Question: In every sencha request there are an extra parameter _dc. Please have took at the following image.

I want to remove this parameter for every request. So, please help me to do that.
Thank You...
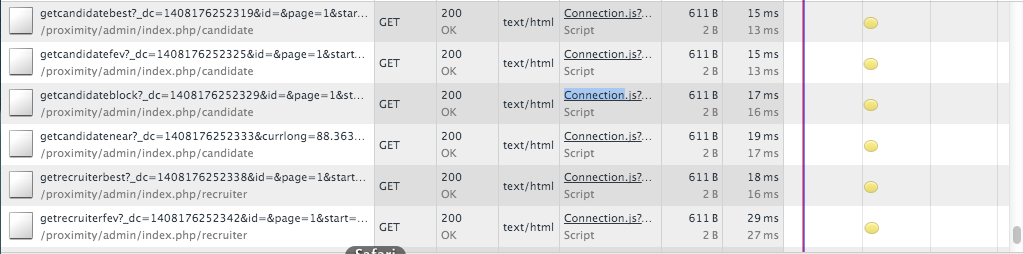
Answer: _dc - this is "disable cache". You can disable this noCache parameter in proxy in your store\model. Example:
'''
Ext.define('your model name', {
extend: 'Ext.data.Model',
fields: [...],
proxy: {
url: 'getcandidateblock',
noCache: false
}
})
'''
But it's bad idea for ALL get requests to server.